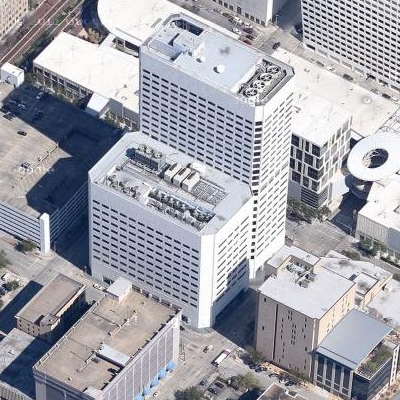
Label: Industry